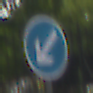
Verkehrszeichen: VorgeschriebeneVorbeifahrtLinks
Umgebung: Outdoor, Urban
Tageszeit: MorningAfternoon
Wetter: Overcast
Licht: Natural
Jahreszeit: NotSpecified
Kontrast: LowContrast